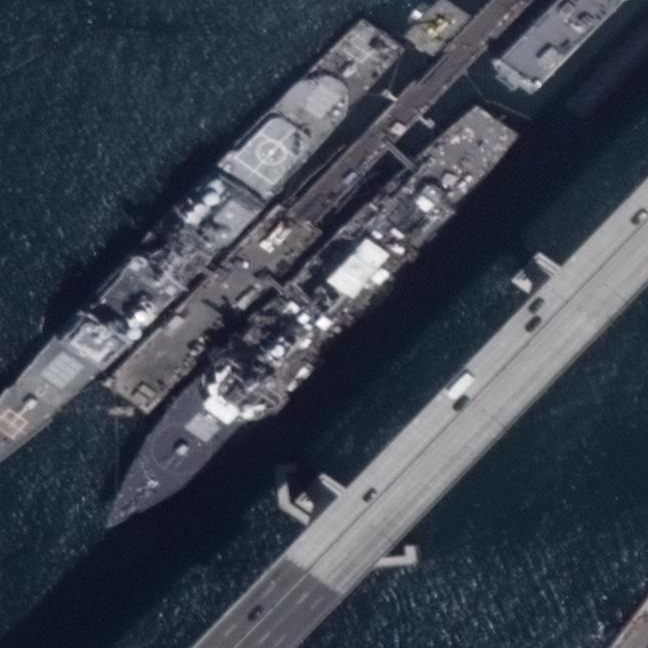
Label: destroyer